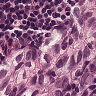
Metastatic tissue present: yes